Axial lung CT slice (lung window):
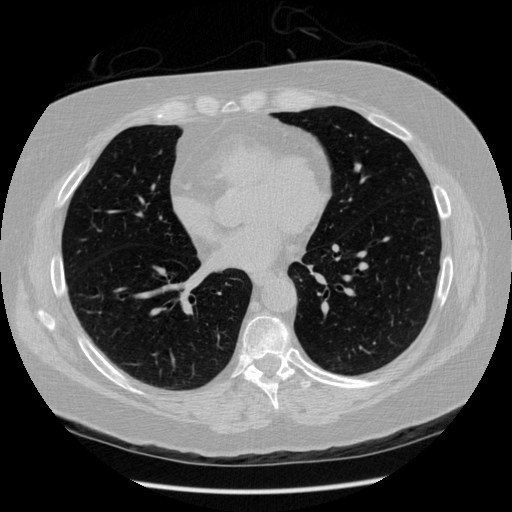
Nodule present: no